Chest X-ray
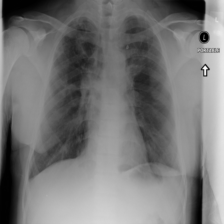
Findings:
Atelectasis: negative
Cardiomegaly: negative
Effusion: negative
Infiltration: positive
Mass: negative
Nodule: negative
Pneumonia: negative
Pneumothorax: negative
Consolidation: negative
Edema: negative
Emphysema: negative
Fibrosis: negative
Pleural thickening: negative
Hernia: negative